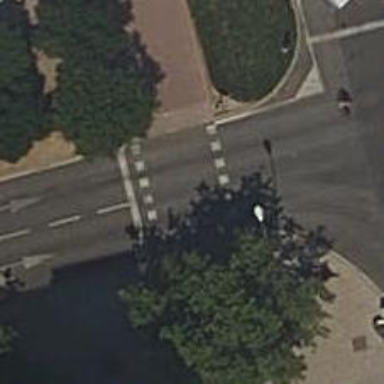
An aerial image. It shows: Road with traffic signals at crossing.